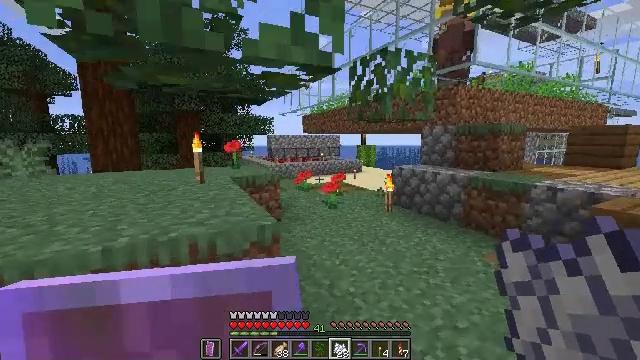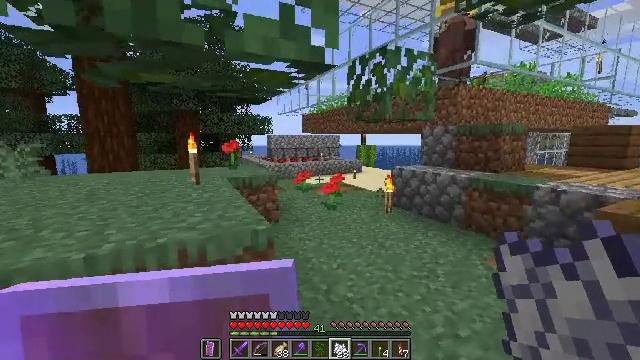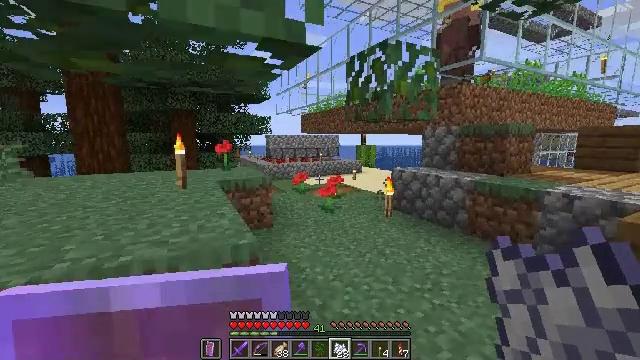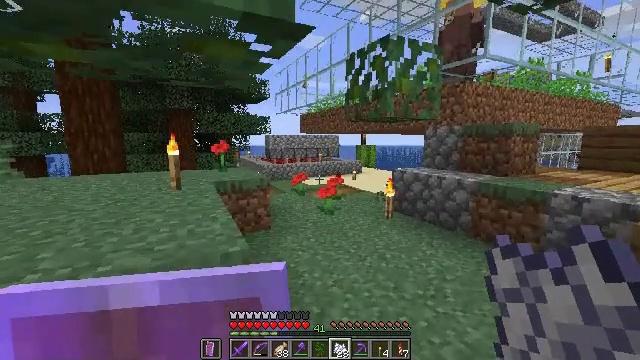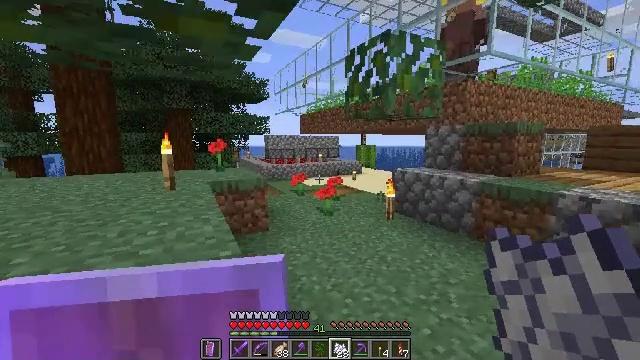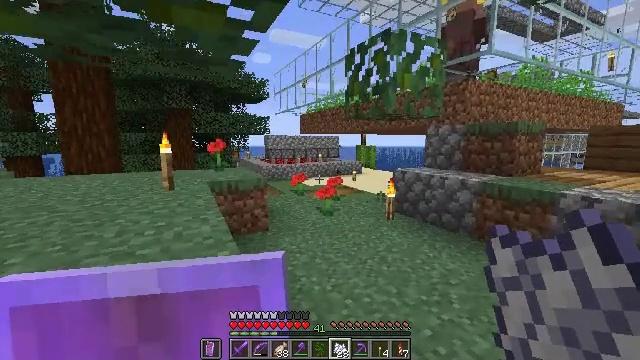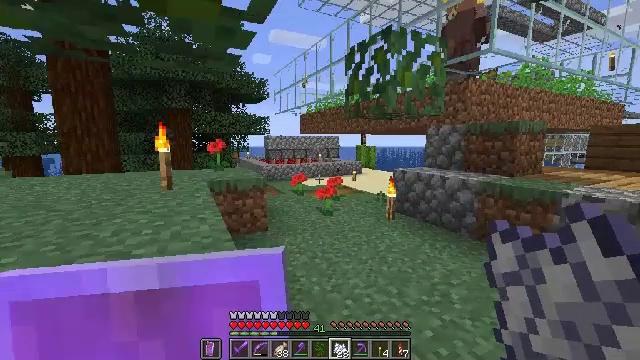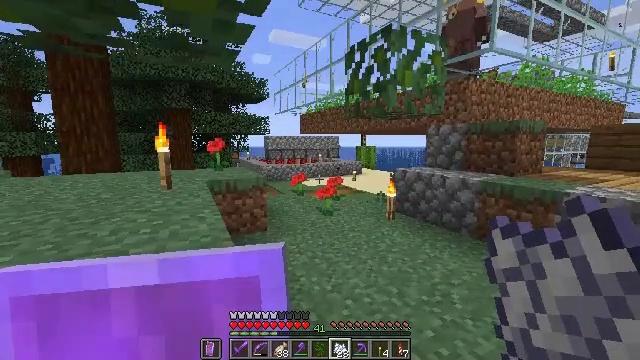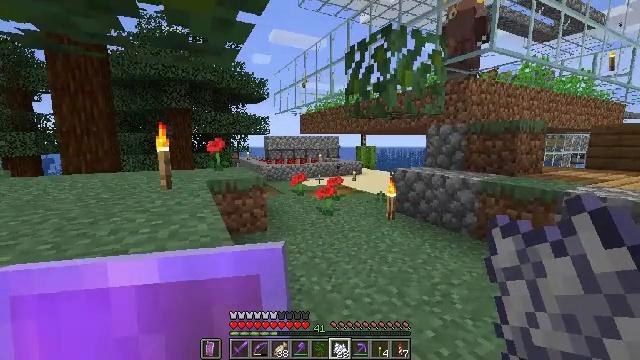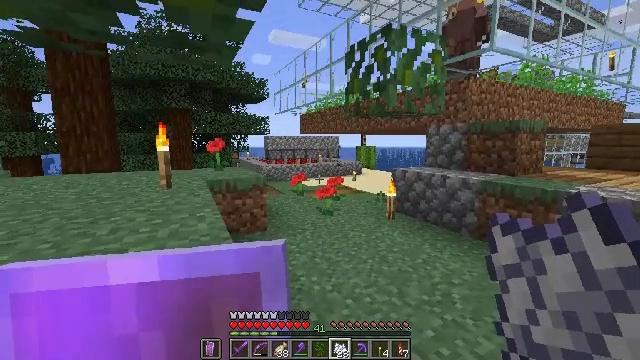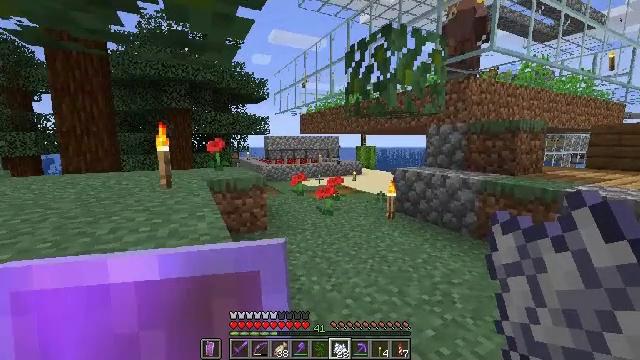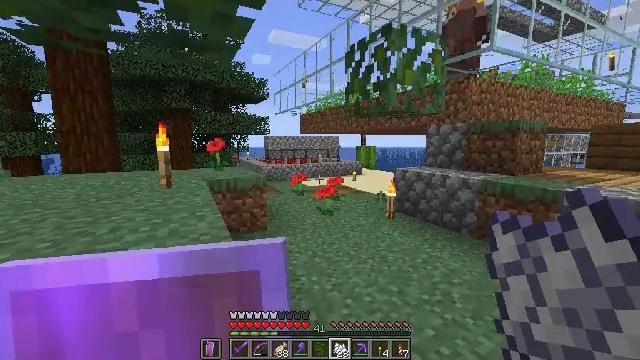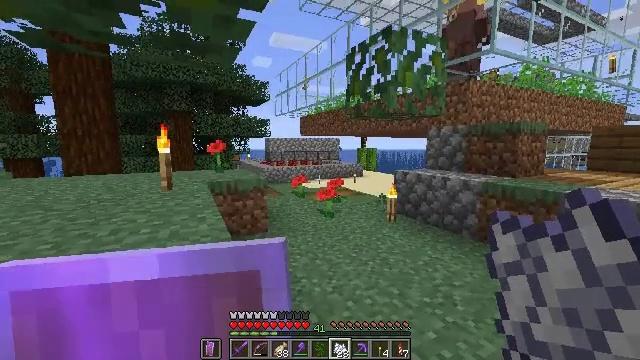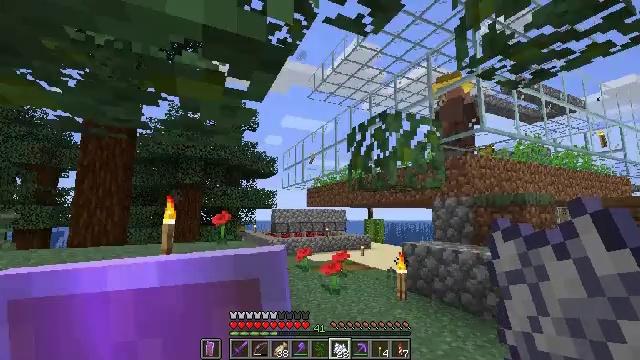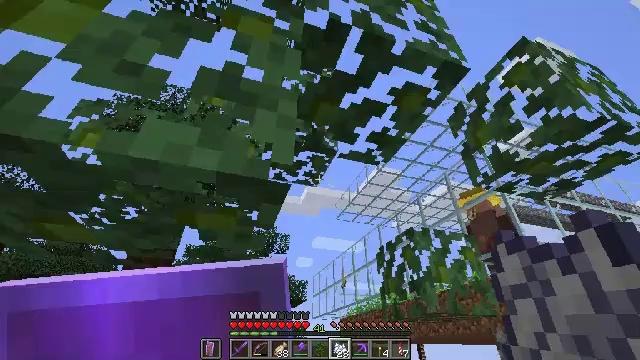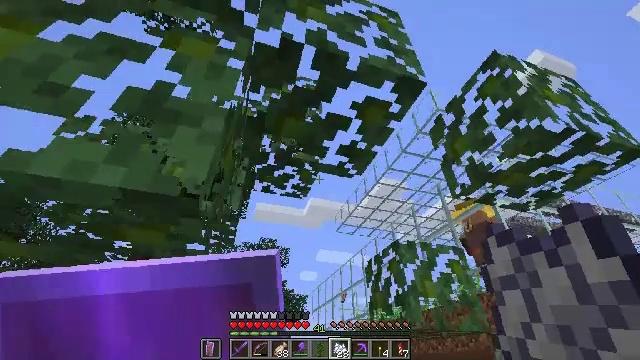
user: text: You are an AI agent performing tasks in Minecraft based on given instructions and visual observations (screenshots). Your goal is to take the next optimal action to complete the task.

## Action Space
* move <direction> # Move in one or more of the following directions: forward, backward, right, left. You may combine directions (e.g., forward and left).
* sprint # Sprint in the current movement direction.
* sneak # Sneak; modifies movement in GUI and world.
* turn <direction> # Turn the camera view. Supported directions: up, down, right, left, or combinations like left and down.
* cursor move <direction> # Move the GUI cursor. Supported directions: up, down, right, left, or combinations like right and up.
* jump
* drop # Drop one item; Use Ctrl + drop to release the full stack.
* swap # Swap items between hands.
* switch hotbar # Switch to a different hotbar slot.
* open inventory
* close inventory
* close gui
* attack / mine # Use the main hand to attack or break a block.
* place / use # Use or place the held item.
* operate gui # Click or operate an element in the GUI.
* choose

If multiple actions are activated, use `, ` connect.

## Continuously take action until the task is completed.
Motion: motion action
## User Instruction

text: Mine the jungle leaves to get saplings or sticks.
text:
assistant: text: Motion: move forward
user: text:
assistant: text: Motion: move forward
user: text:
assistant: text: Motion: no_op
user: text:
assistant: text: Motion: no_op
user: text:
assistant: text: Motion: no_op
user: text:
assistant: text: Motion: no_op
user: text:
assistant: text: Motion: no_op
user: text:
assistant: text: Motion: no_op
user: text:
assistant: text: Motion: no_op
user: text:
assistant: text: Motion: no_op
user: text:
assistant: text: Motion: no_op
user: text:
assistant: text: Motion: no_op
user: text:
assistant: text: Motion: move right, turn left and up
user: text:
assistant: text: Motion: move right, turn left and up
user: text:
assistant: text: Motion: move right, turn left and up
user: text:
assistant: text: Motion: move right
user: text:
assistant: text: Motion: no_op
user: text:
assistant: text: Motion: no_op
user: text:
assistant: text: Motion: no_op
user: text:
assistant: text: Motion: no_op
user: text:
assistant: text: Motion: no_op
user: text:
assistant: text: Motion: no_op
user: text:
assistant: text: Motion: no_op
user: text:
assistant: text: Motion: no_op
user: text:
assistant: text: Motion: no_op
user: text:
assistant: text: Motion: turn left
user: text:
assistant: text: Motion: turn left
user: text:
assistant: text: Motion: turn left and down
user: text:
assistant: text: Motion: turn left and down
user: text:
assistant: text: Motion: no_op